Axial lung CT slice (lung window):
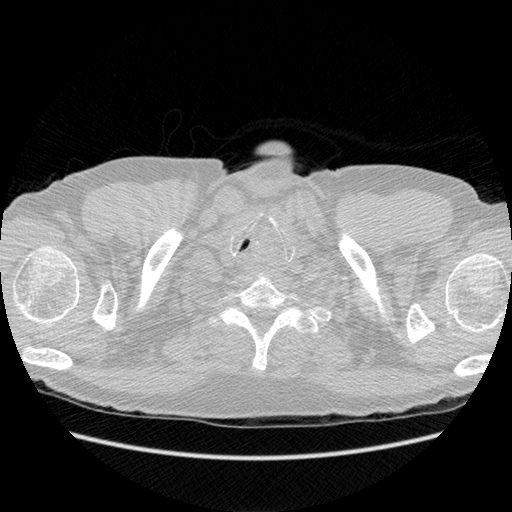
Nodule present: no